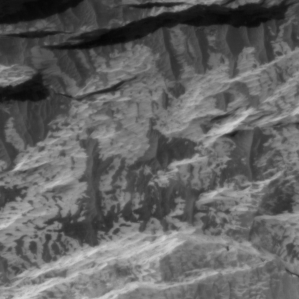
Label: non_frost